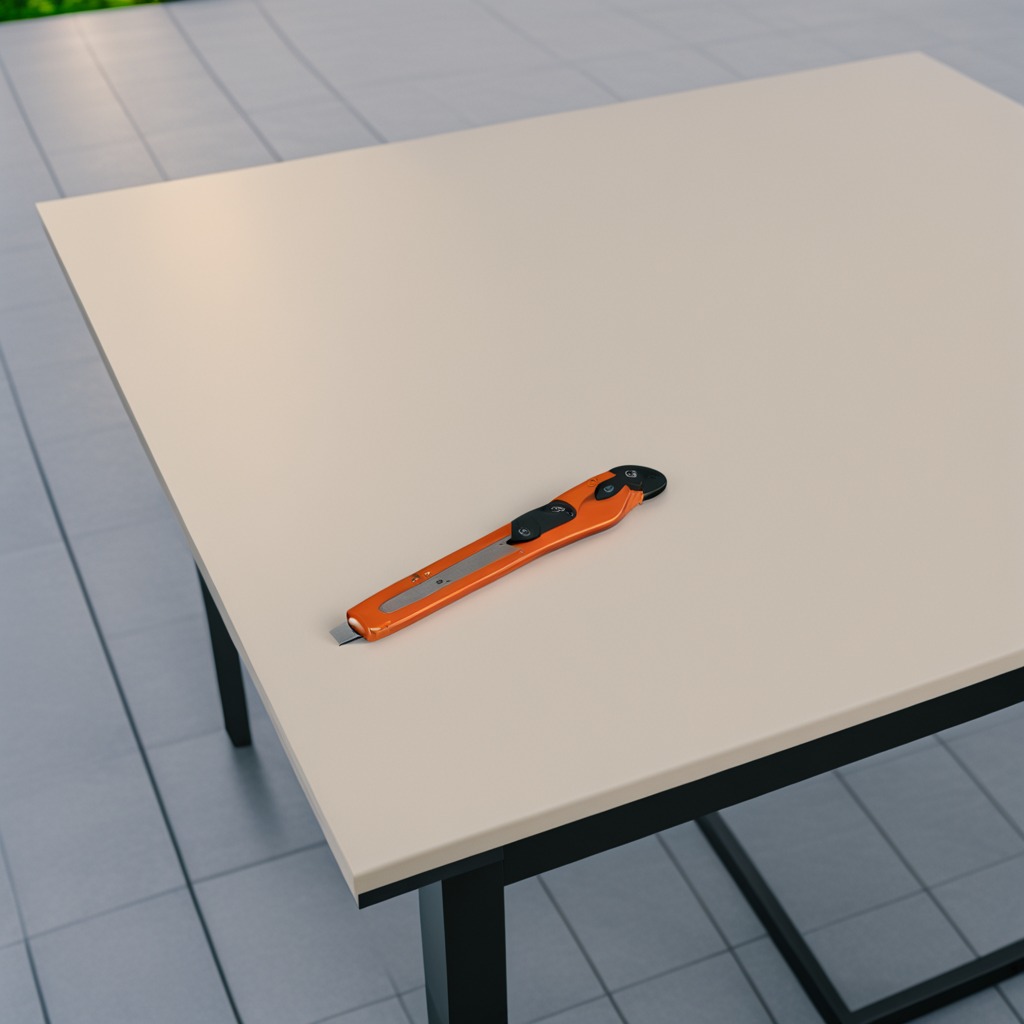
A utility knife is lying on the table.